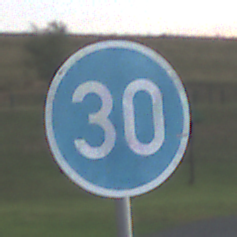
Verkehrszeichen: VorgeschriebeneMindestgeschwindigkeit
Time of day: SunriseSunset
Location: Outdoor (RoadRail)
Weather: PartlyCloudy
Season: NotSpecified
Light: Natural